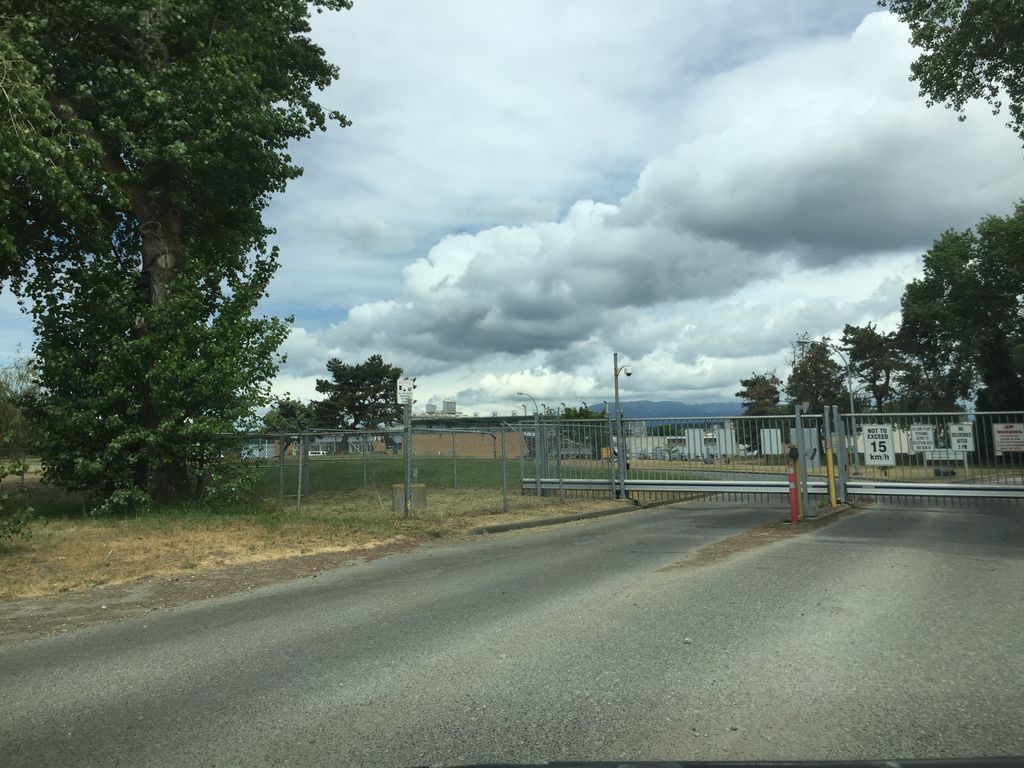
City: vancouver